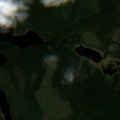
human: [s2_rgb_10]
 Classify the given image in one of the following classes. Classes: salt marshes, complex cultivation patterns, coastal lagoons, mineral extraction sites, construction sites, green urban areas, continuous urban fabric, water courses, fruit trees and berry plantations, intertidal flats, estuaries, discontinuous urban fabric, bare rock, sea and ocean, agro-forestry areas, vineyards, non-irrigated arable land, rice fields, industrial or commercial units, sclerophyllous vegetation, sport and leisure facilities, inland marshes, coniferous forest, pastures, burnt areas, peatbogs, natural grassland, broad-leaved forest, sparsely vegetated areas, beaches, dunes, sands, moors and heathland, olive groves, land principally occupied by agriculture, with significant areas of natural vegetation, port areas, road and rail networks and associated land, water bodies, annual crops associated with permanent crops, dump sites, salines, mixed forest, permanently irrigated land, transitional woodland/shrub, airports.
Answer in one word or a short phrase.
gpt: coniferous forest, mixed forest, water bodies